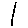
Label: line